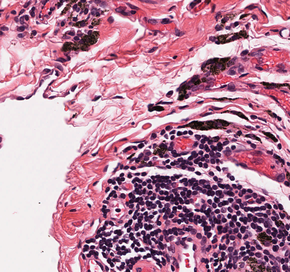
Tumor epithelial tissue: no
Tumor-associated stroma tissue: yes
Normal tissue: no